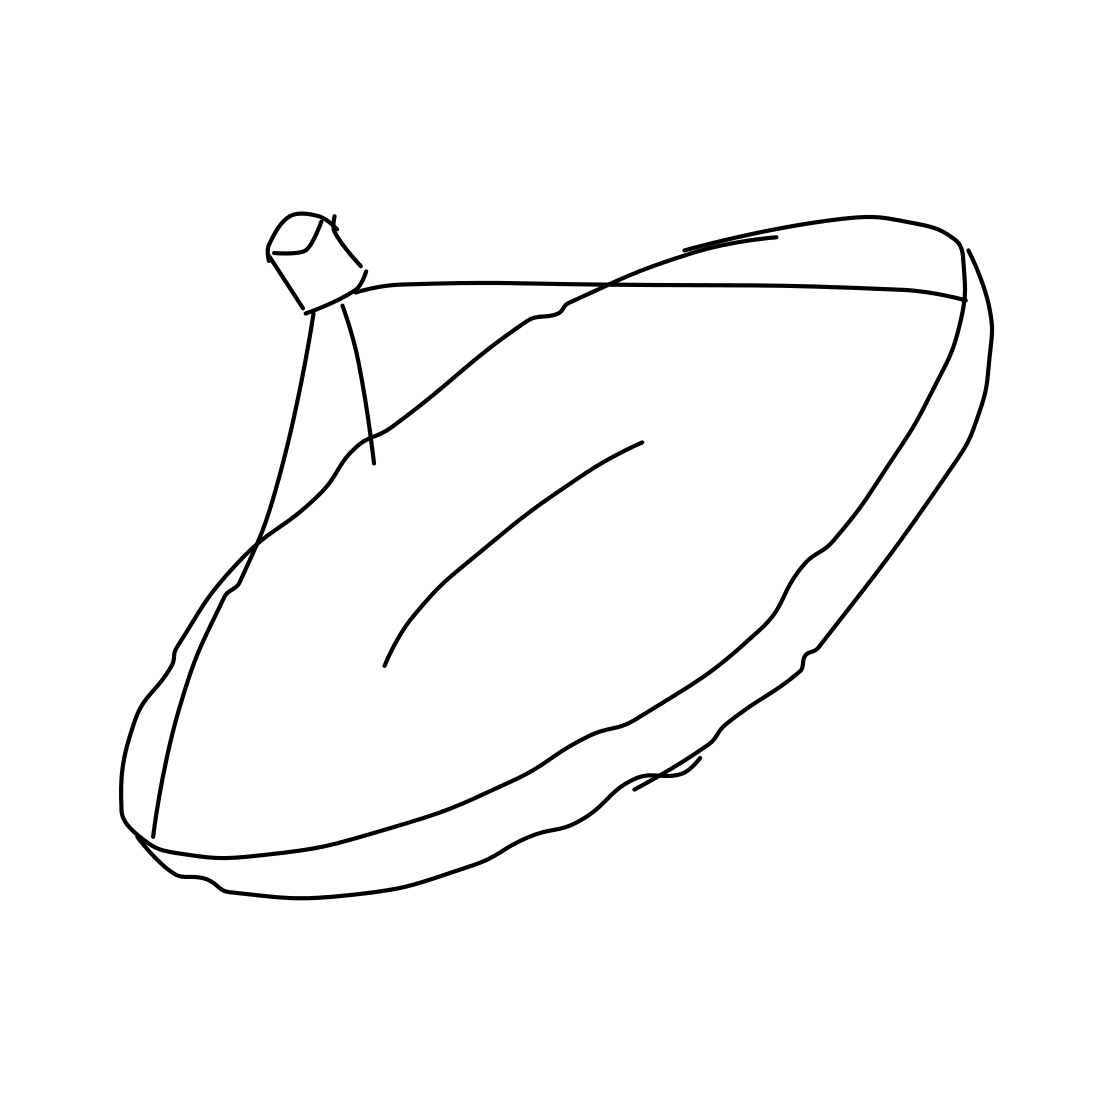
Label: satellite dish